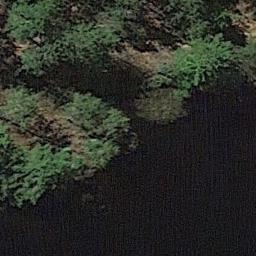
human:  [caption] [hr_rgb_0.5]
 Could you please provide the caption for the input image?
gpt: Sparse green plants on a lake in a wetland .

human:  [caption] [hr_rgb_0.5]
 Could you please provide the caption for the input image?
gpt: The wetland consists of bare land, Green plants and water .

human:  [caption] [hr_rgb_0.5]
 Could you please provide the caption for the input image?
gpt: Many waters of different sizes and shapes are surrounded by wetlands .

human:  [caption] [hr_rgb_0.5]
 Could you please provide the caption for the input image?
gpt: Half of this wetland is flooded .

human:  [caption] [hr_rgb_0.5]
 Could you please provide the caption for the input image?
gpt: There are some green plants on the wetland .